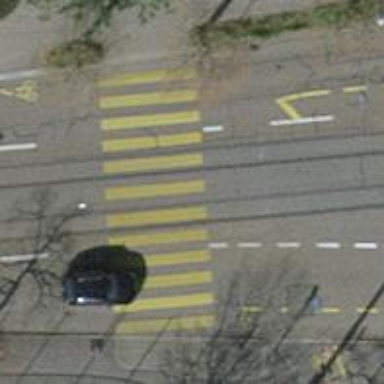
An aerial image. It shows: Tertiary road with asphalt surface. It has separate sidewalks on both sides. Tram rails are embedded in the road.